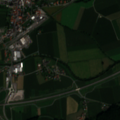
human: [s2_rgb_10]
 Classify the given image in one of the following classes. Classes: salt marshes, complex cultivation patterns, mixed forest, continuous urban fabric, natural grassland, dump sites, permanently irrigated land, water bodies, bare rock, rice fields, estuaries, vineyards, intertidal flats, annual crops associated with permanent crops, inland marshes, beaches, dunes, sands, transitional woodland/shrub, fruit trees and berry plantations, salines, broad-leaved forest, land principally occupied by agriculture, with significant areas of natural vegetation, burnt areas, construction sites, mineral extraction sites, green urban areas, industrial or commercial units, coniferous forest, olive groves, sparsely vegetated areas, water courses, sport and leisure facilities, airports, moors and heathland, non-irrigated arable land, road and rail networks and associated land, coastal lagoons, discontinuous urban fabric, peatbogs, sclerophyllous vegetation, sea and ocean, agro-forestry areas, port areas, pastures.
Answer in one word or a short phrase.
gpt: discontinuous urban fabric, non-irrigated arable land, broad-leaved forest